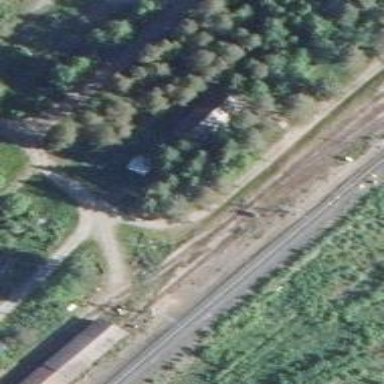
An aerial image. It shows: Preserved railway yard.